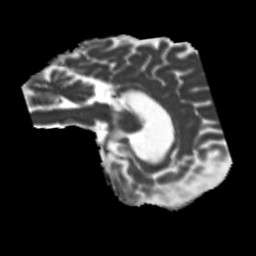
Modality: MD
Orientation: sagittal
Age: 31
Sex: female
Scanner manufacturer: siemens
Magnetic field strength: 3 T
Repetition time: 5.25 s
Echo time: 0.08 s